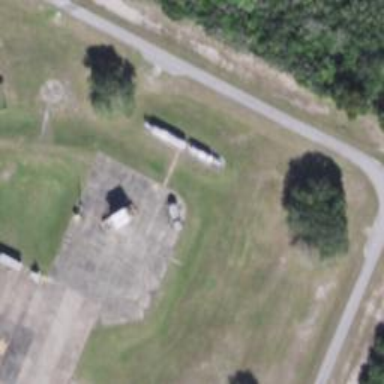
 capturing the imagination of all who see it."